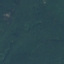
Label: Forest